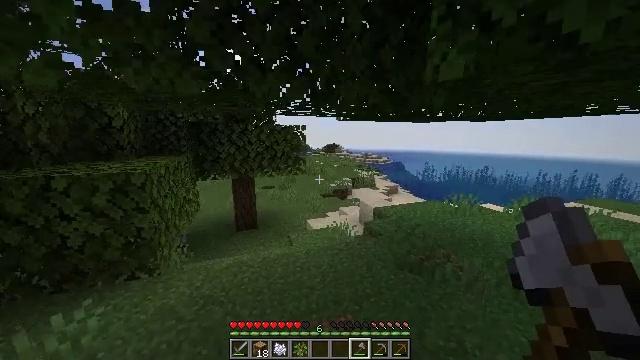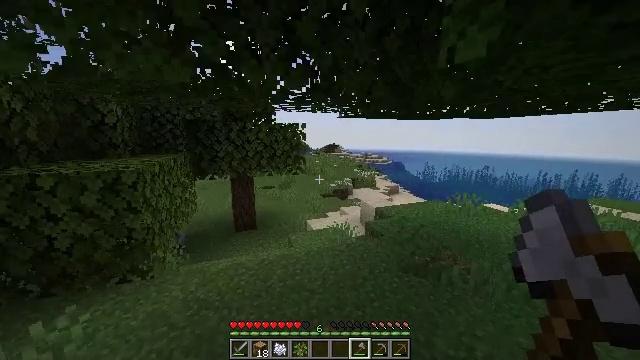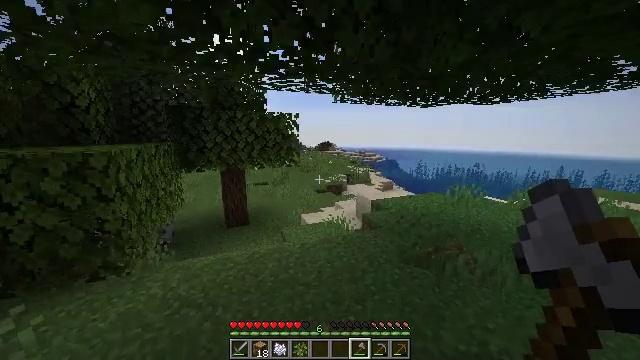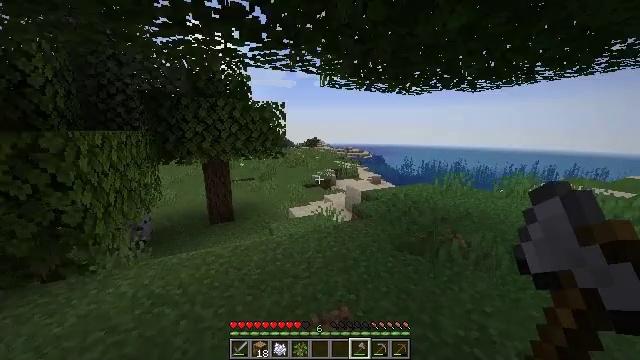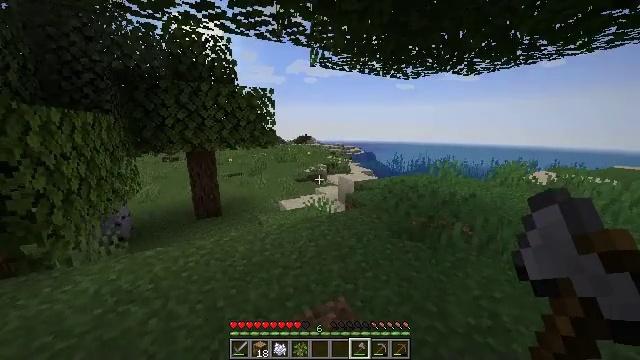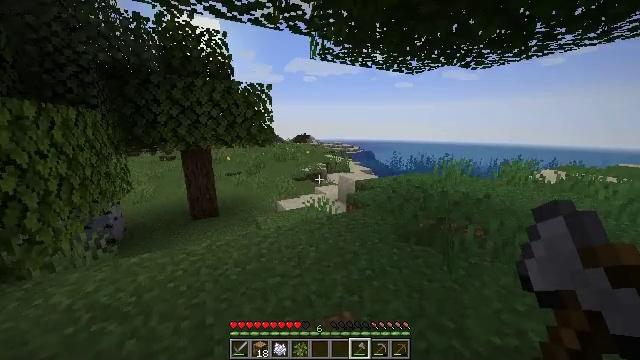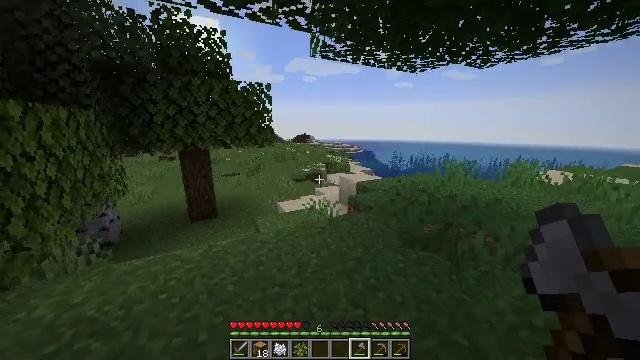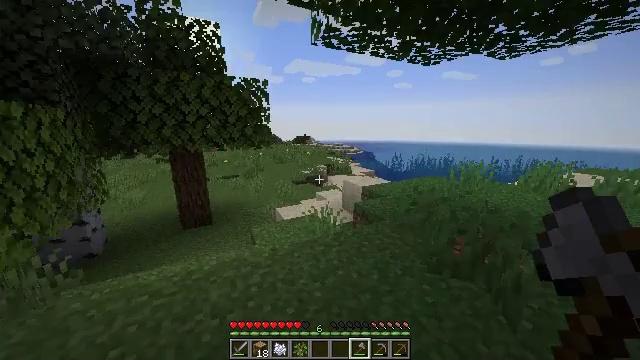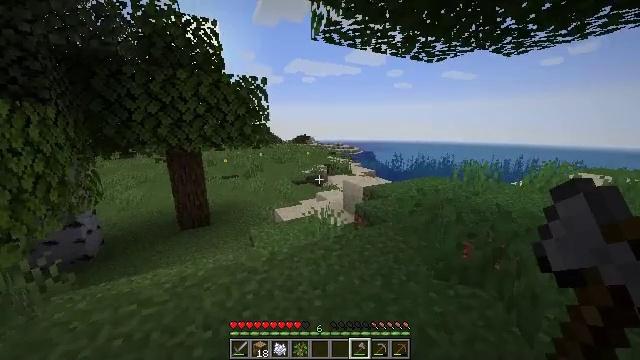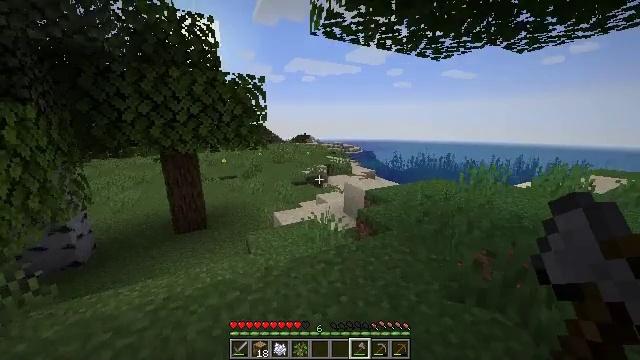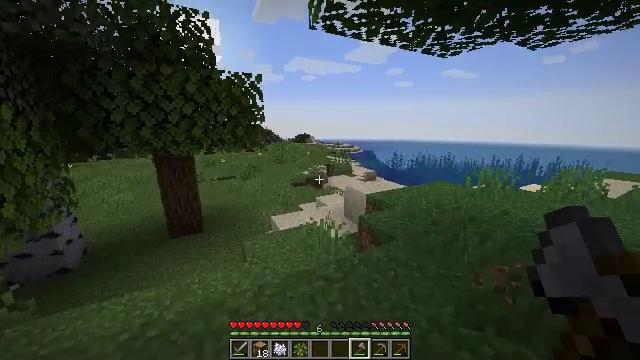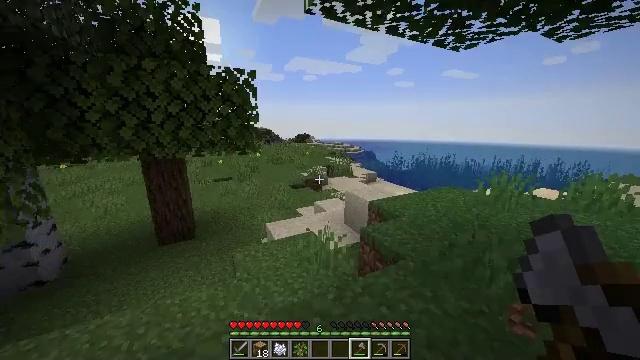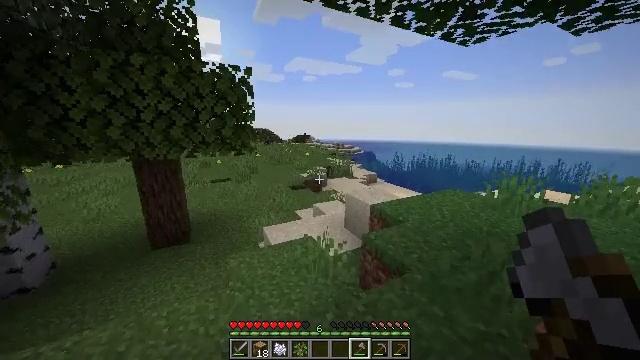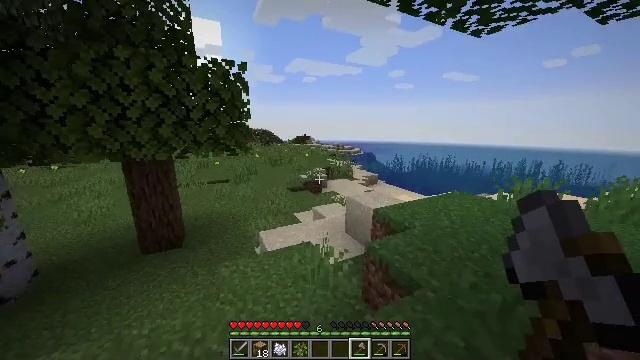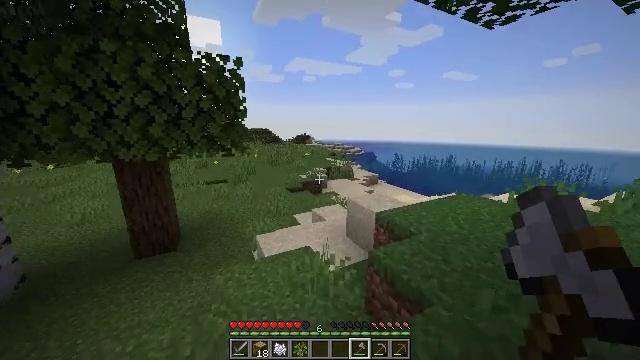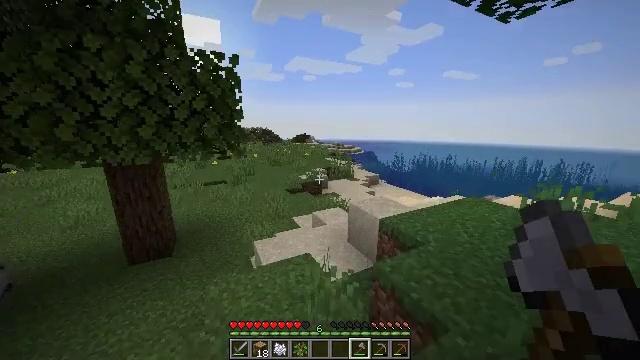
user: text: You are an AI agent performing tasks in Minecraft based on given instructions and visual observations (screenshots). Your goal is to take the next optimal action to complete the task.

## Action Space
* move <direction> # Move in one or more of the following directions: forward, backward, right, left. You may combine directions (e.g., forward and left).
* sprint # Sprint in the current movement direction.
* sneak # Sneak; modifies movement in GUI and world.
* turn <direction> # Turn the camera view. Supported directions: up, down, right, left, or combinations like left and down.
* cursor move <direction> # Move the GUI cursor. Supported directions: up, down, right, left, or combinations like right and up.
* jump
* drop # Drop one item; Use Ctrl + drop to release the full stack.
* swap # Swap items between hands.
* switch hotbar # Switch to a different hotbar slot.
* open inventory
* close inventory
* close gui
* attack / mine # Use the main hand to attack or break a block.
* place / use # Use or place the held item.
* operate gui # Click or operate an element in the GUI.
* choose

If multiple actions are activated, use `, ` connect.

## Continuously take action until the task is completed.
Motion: motion action
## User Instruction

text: Smelt a cooked cod.
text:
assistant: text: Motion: move forward
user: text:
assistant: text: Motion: move forward, turn right
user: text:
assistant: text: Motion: move forward, turn right
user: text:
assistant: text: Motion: move forward, turn right
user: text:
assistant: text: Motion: move forward
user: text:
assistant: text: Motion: move forward
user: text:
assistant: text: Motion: move forward
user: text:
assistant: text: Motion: move forward
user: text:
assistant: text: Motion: move forward
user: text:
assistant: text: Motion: move forward
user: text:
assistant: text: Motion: move forward
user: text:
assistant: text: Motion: move forward
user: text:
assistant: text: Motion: move forward
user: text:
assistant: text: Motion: move forward
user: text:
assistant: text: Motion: move forward
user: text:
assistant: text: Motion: move forward
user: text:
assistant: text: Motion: move forward
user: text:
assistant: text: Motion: move forward
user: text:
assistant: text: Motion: move forward
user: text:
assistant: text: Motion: move forward, turn left
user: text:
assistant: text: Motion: move forward, turn left
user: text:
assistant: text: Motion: move forward, turn left
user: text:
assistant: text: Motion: move forward
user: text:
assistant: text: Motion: move forward
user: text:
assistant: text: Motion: move forward
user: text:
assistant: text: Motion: move forward
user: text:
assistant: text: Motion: move forward
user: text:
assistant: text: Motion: move forward
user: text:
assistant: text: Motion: move forward, turn right
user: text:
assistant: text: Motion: move forward, turn right and down